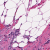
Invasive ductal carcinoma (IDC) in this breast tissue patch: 1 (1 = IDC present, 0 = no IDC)